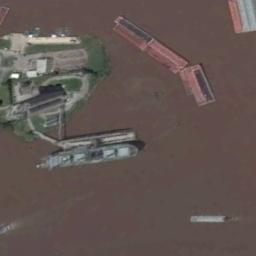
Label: ship